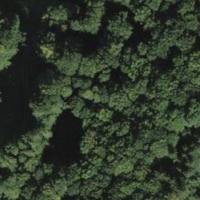
EUNIS habitat code: 41
Species observed at this site:
Acer campestre